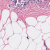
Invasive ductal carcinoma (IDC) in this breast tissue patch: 0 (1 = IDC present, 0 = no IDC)